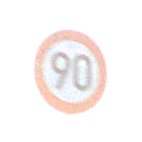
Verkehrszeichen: Geschwindigkeit90
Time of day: SunriseSunset
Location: Outdoor (Nature)
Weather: Clear
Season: Winter
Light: Natural